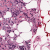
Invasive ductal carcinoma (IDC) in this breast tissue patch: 1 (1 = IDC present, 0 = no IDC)